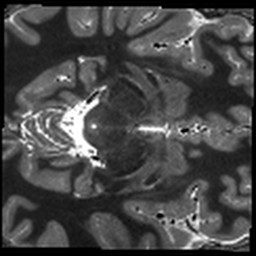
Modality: T1map
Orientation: axial
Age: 20
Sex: male